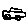
Label: car